Question: Im trying to populate an NSMutableArray from the CoreData database (using swift) but not sure what I'm doing wrong. Here's my code:
'''
var stuff: NSMutableArray = []
'''
populating the NSMutableArray:
'''
override func viewDidAppear(animated: Bool) {
let appDel:AppDelegate = UIApplication.sharedApplication().delegate as AppDelegate
let context:NSManagedObjectContext = appDel.managedObjectContext
let freq = NSFetchRequest(entityName: "MyData")
stuff = context.executeFetchRequest(freq, error: nil)
tableView.reloadData()
}
'''
Error:

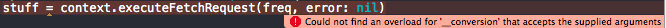
Answer: Just define 'stuff' as
'''
var stuff : Array<AnyObject> = []
'''
Which will create 'stuff' as an array suitable for the return type of 'executeFetchRequest()'.
When you then access elements of the array you will also need to satisfy the type constraints. You should look into the Apple documentation for 'as', 'as?' and 'is' and the associated usage examples. In the very simplest case it would be something like:
'''
var aThing : NSManagedObject? = stuff[0] as? NSManagedObject
'''
For the above 'aThing' would be 'nil' if 'stuff[0]' is not an 'NSManagedObject' nor subclasses.